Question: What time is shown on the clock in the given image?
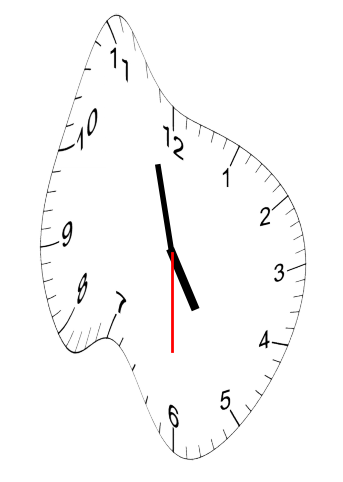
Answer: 04:57:30